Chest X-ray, PA view. Patient: 49 years old, sex F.
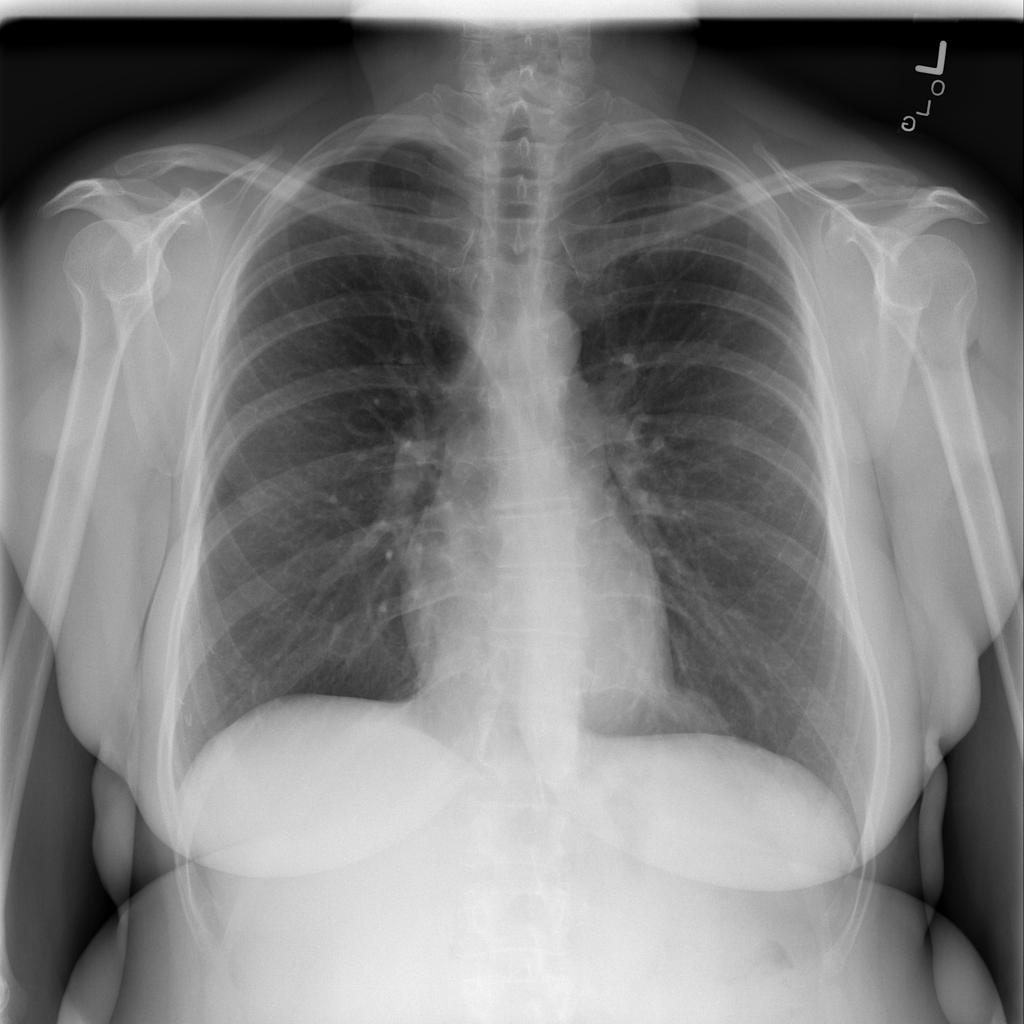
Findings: No Finding